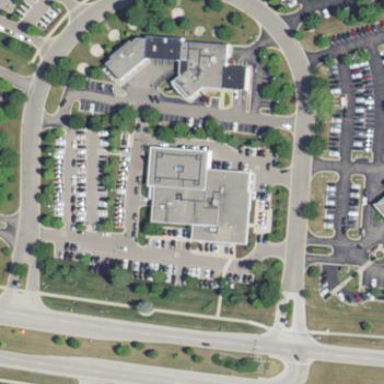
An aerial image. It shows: Building that houses car shop.